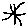
Label: star